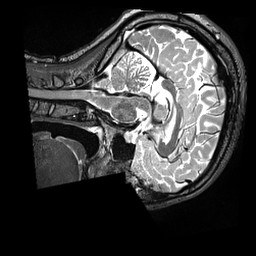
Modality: T2w
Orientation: sagittal
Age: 20
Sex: female
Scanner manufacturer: siemens
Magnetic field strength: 3 T
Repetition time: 3.2 s
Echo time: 0.564 s